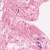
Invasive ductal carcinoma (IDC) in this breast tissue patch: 0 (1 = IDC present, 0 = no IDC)